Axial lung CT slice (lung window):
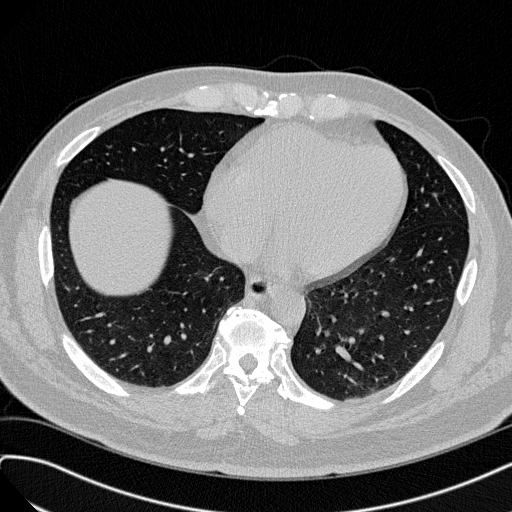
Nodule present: no